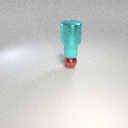
small red metal sphere below small cyan rubber cylinder